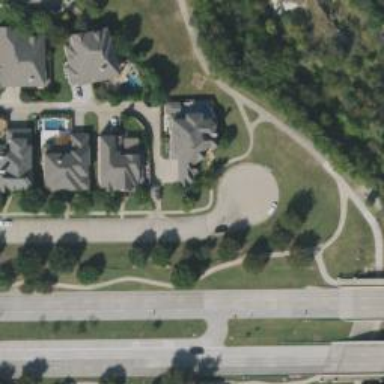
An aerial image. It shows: Circle-shaped turning circle on the road.